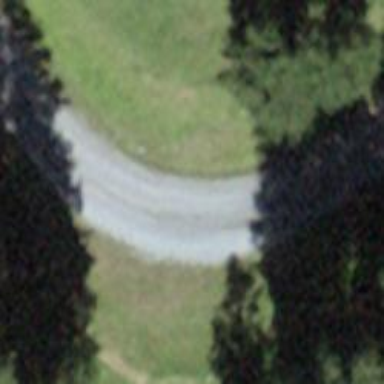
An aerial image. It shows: Passing place on the road.